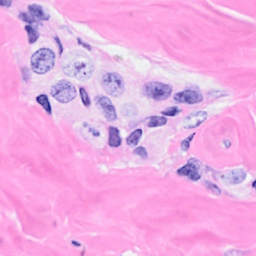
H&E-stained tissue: Breast